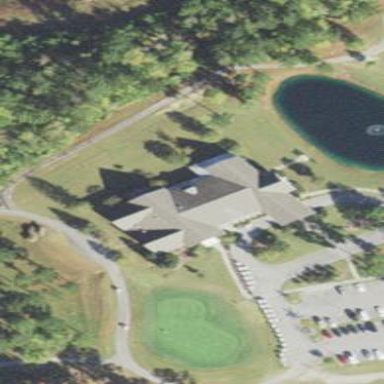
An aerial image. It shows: Clubhouse building at golf course.